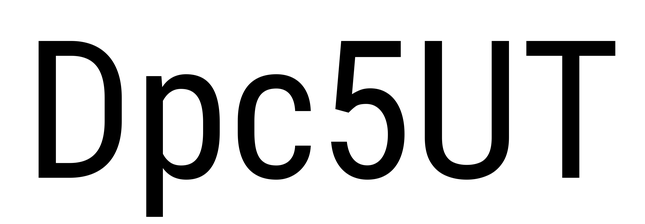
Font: Roboto_Condensed_Regular